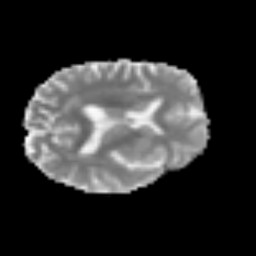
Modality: MD
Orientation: axial
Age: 71
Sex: female
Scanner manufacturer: siemens
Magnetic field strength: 3 T
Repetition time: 3.2 s
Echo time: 0.081 s